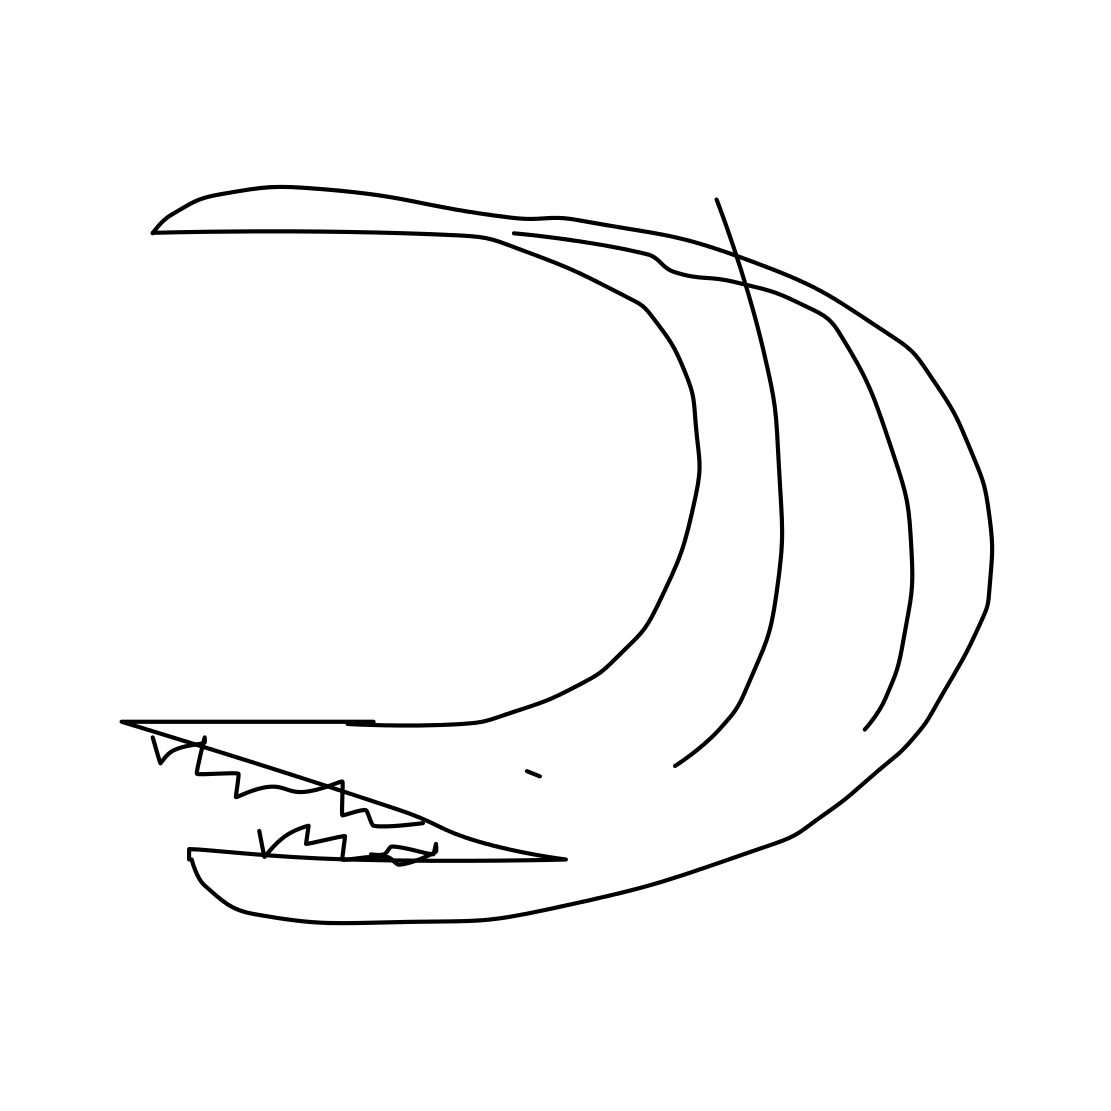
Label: crocodile